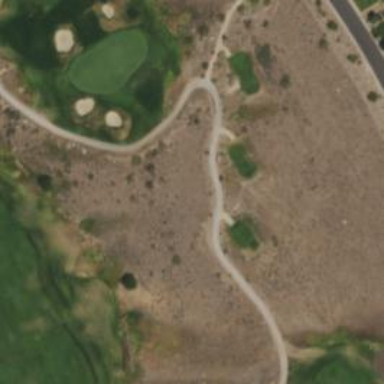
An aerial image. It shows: Service road used as golf cart path.